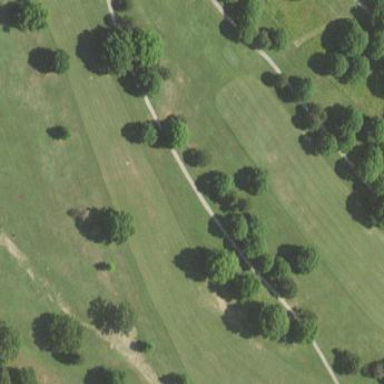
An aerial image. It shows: Grassy area designated as golf fairway.